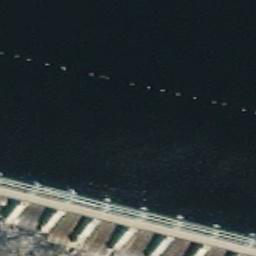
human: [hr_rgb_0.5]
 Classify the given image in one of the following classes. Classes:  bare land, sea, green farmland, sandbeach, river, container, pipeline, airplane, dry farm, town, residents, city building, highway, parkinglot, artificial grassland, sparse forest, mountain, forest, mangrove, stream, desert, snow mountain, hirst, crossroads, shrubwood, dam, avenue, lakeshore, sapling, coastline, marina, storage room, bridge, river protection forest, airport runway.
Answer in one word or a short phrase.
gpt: dam